Question: I've been working locally and on my server and everything looks good. Then I configure django-storages to store static files and media on my S3 bucket. Everything works except for the icons/glyphicons on the admin interface. Instead of the nice pretty graphic icons, I see letters.
For example once you log in, you have the search bar on the left side. Normally you would see a looking glass in the search box. I lost the looking glass and now I just see a lowercase f.
My question is this. What do I search for to start debugging this? What wagtail file is 'collectstatic' not collecting?
### Steps to Reproduce
1. Set up a wagtail site
2. Set up a bucket on s3
3. Install django-storages
4. Configure django-storages to use your bucket
5. ./manage.py collectstatic
### Technical details
- - - -

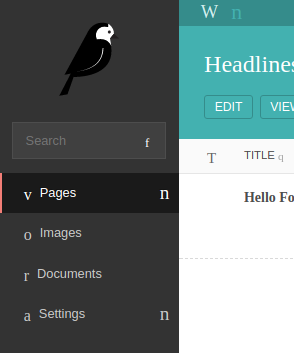
Answer: This happens because Wagtail uses an icon font, and current browsers don't allow loading fonts from remote domains unless they include valid CORS HTTP headers. You can configure the django-storages S3 backend to add the appropriate headers by adding the following lines to your settings file:
'''
AWS_HEADERS = {
'Access-Control-Allow-Origin': '*'
}
'''
and re-running './manage.py collectstatic'. See <URL> for some additional notes.